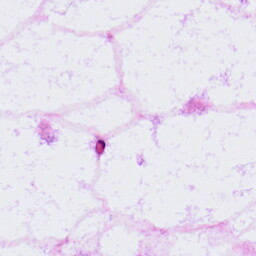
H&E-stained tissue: LymphNode